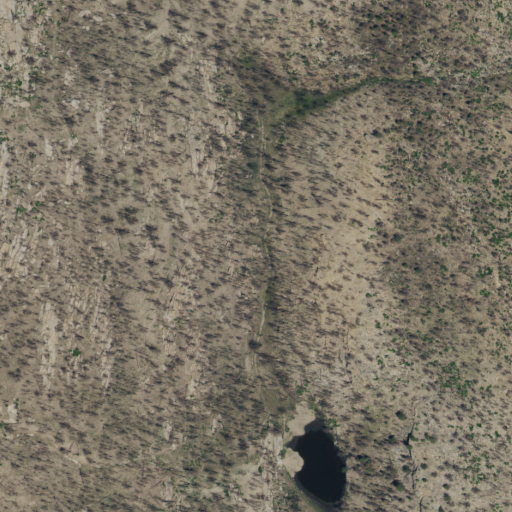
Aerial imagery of valley in New Mexico named Hidden Valley containing grassland and shrub